如图，点 $D$、$E$ 分别在 $AB$、$AC$ 上，$BE$ 与 $CD$ 相交于点 $O$，连接 $AO$，如果 $AB = AC$，$AD = AE$，那么图中的全等三角形共有 \_\_\_\_\_\_ 对。

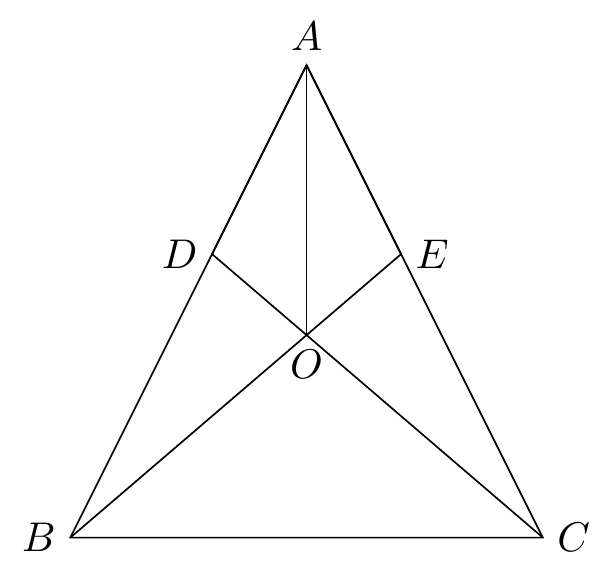
【解答】
解：在 $\triangle ABE$ 和 $\triangle ACD$ 中，

\begin{equation}
\begin{cases}
AB = AC \\
\angle BAE = \angle CAD \\
AE = AD
\end{cases}
\end{equation}

$\therefore \triangle ABE \cong \triangle ACD$ (SAS)，

$\therefore BE = CD$，$\angle ABE = \angle ACD$，

$\because AB = AC$，$AD = AE$，

$\therefore BD = CE$，

在 $\triangle BOD$ 和 $\triangle COE$ 中，

\begin{equation}
\begin{cases}
\angle BOD = \angle COE \\
\angle DBO = \angle ECO \\
BD = CE
\end{cases}
\end{equation}

$\therefore \triangle BOD \cong \triangle COE$ (AAS)，

$\therefore OD = OE$，$OB = OC$，

在 $\triangle BCD$ 和 $\triangle CBE$ 中，

\begin{equation}
\begin{cases}
BD = CE \\
CD = BE \\
BC = CB
\end{cases}
\end{equation}

$\therefore \triangle BCD \cong \triangle CBE$ (SSS)，

在 $\triangle AOD$ 和 $\triangle AOE$ 中，

\begin{equation}
\begin{cases}
AD = AE \\
OD = OE \\
AO = AO
\end{cases}
\end{equation}

$\therefore \triangle AOD \cong \triangle AOE$ (SSS)，

在 $\triangle AOB$ 和 $\triangle AOC$ 中，

\begin{equation}
\begin{cases}
AB = AC \\
OB = OC \\
AO = AO
\end{cases}
\end{equation}

$\therefore \triangle AOB \cong \triangle AOC$ (SSS)，

综上所述，图中的全等三角形共有 5 对.

故答案为：5.